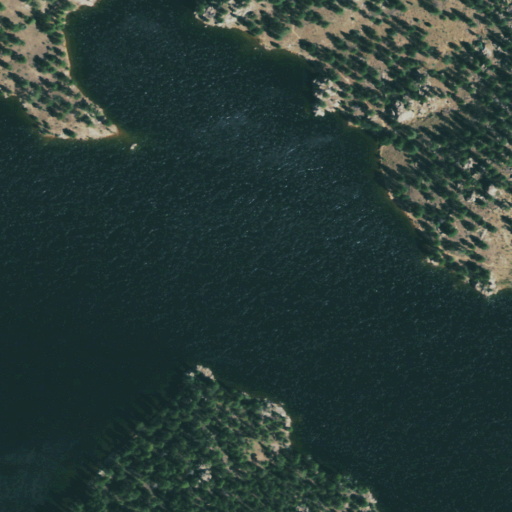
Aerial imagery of valley in Colorado named Rattlesnake Gulch containing open water, evergreen forest, and shrub